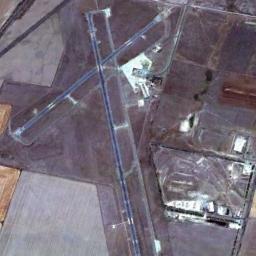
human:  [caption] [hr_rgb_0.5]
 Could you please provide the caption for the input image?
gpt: There are two crossing runways here .

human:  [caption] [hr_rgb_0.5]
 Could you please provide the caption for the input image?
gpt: There is an airport where two runways cross .

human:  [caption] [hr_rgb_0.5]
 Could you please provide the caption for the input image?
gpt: Two crossed runways in this airport surrounded by farmland .

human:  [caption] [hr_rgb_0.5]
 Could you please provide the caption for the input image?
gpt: An airport with two intersecting runways in the vacant lot .

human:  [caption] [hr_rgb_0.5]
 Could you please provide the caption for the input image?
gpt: Two roads intersect at the airport .